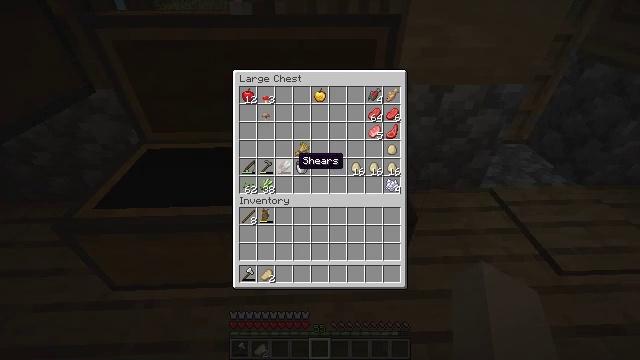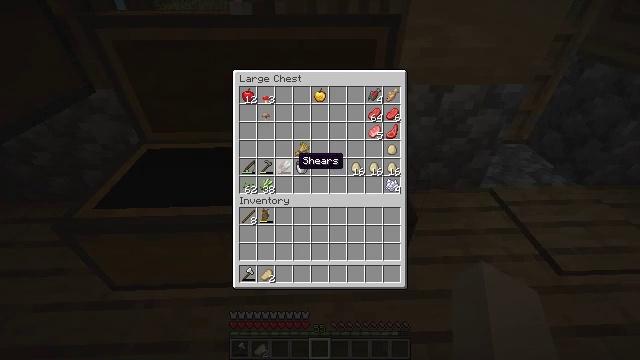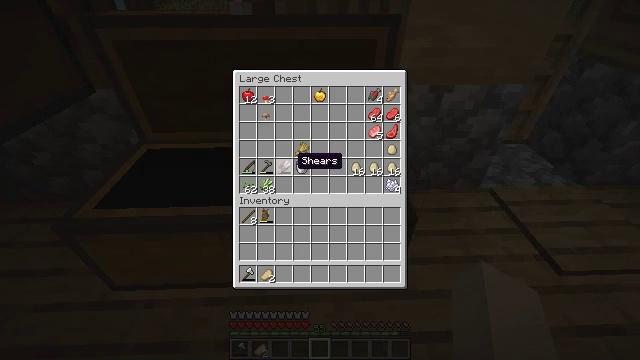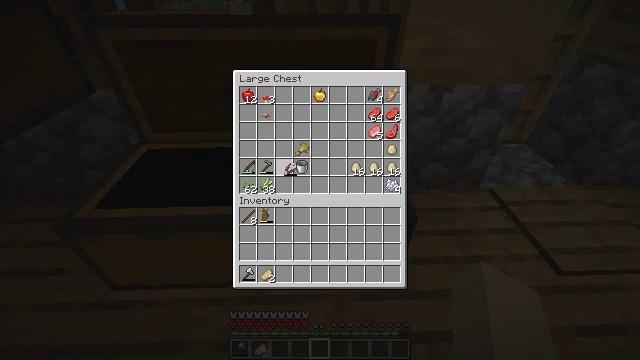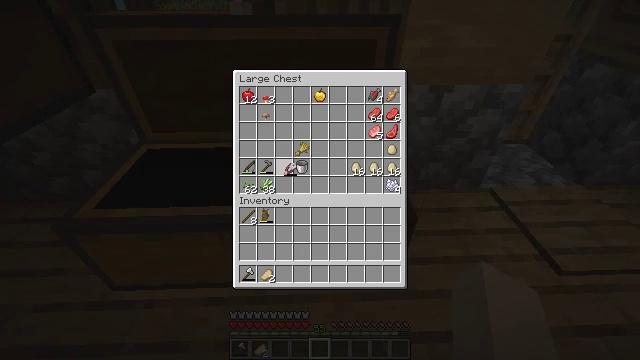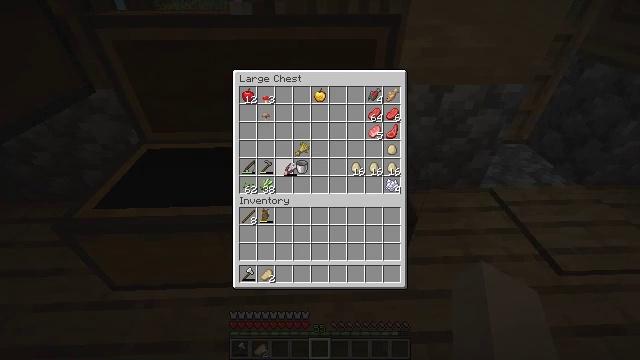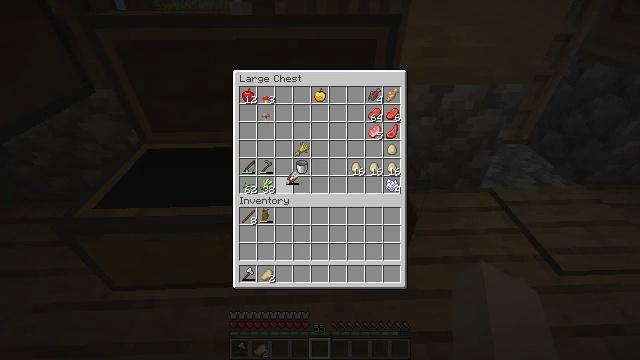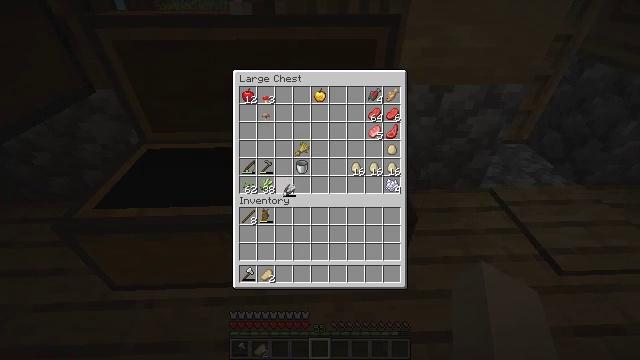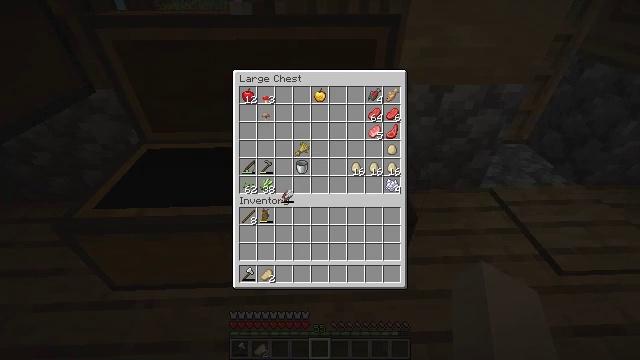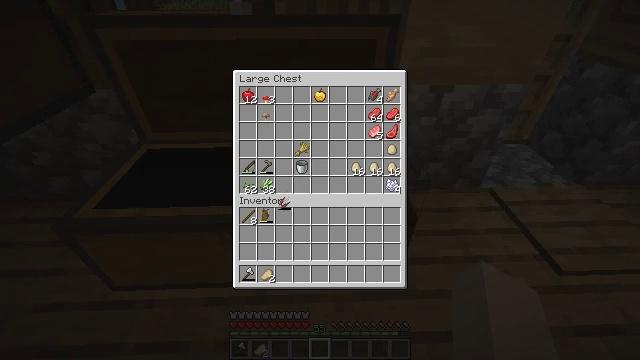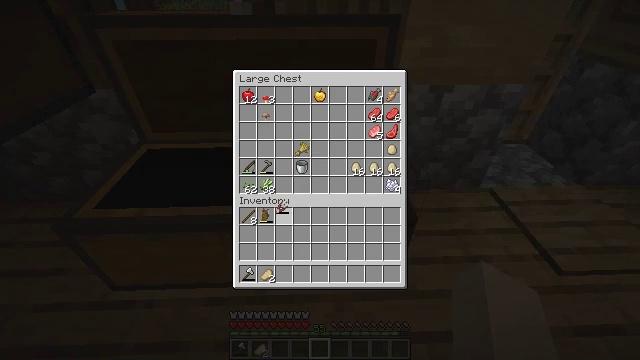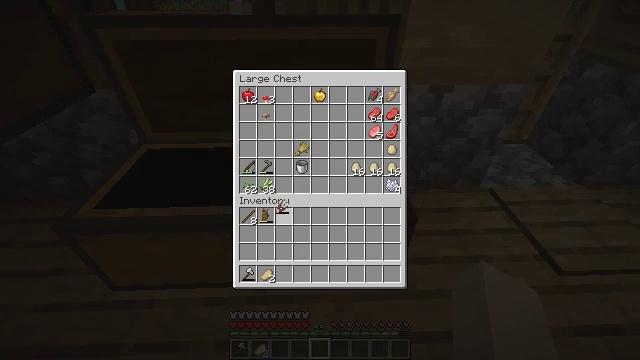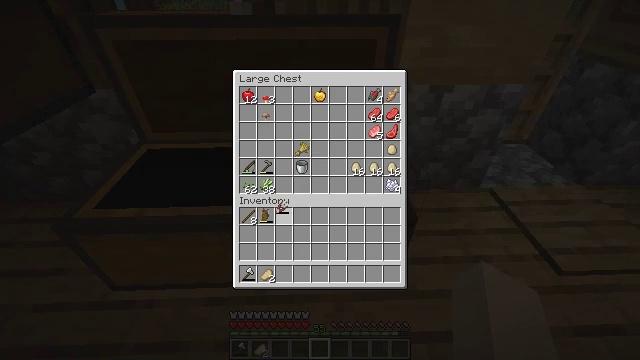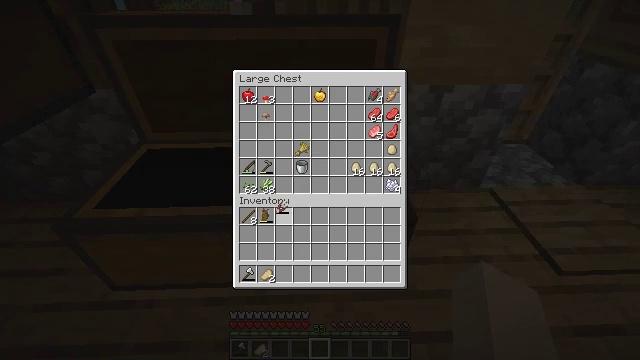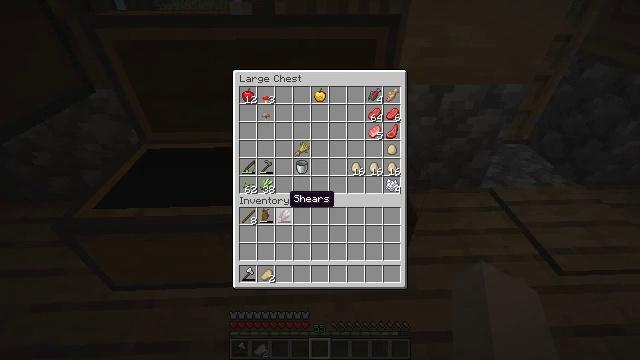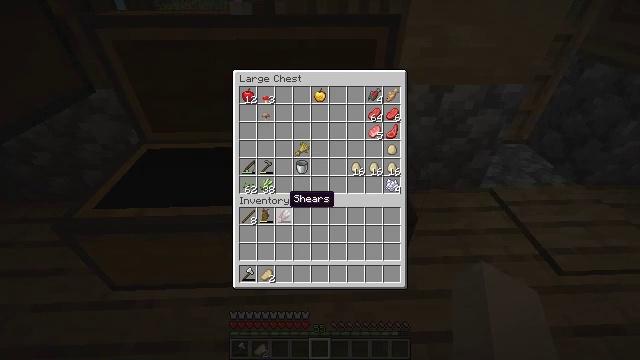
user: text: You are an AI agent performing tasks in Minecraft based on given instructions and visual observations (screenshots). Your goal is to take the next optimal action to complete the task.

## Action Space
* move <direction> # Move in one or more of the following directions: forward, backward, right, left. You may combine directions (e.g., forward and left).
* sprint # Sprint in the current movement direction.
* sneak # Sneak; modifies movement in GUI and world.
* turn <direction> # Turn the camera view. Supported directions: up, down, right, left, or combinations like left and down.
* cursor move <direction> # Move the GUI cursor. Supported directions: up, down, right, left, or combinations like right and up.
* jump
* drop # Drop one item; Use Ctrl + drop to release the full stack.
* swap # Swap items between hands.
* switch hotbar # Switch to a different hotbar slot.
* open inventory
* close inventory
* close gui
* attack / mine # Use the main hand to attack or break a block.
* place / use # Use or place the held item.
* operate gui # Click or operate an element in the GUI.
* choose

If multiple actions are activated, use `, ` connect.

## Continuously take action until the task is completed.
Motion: motion action
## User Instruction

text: Craft handy shears for collecting wool.
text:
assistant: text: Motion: no_op
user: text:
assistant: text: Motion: no_op
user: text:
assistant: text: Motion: operate gui
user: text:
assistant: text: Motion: operate gui
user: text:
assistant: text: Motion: no_op
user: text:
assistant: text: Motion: cursor move down
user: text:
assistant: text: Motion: cursor move down
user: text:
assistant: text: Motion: no_op
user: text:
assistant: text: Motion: cursor move down
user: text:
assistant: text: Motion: no_op
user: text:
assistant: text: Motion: operate gui
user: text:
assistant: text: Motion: operate gui
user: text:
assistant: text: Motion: operate gui
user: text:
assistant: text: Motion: no_op
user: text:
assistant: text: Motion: no_op
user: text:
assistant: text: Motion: no_op
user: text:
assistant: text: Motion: no_op
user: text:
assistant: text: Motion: no_op
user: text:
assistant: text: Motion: no_op
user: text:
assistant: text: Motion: no_op
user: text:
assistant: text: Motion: close inventory
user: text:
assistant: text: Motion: turn left and up, close inventory
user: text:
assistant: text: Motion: turn left and up
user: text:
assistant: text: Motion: turn left and up
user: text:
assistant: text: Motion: turn left and up
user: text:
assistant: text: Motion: move left, turn left and up
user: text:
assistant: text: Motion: move left
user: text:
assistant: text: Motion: move left, use / place
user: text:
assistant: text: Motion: move left, use / place
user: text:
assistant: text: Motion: use / place